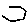
Label: hexagon